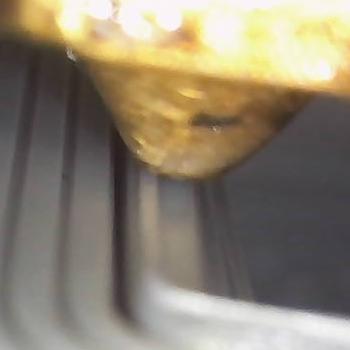
Flow rate: 48%